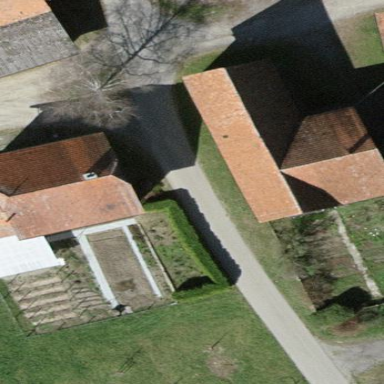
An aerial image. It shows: Farm building.